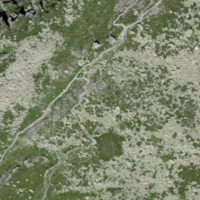
EUNIS habitat code: 31
Species observed at this site:
Empetrum nigrum